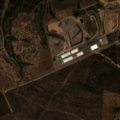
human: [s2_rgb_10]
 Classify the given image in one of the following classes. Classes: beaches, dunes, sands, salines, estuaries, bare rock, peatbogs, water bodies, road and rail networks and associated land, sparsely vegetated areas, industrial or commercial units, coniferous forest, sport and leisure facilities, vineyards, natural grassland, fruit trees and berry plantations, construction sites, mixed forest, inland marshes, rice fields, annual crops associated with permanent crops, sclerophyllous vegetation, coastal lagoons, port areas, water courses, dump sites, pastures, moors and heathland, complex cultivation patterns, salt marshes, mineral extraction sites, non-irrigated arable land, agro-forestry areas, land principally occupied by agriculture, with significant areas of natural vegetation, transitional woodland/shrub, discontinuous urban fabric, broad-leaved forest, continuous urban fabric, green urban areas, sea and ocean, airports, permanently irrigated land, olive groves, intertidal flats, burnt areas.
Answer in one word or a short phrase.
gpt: dump sites, broad-leaved forest, transitional woodland/shrub